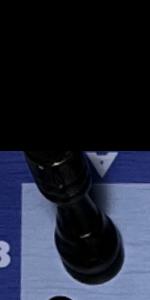
Label: Rook_Black